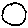
Label: moon